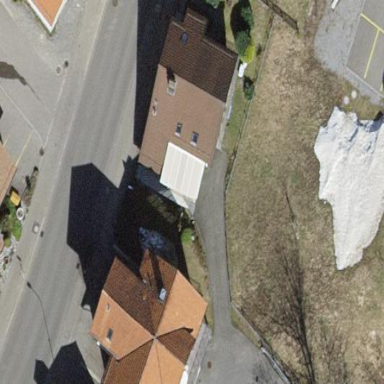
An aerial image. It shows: Simple and straightforward house.